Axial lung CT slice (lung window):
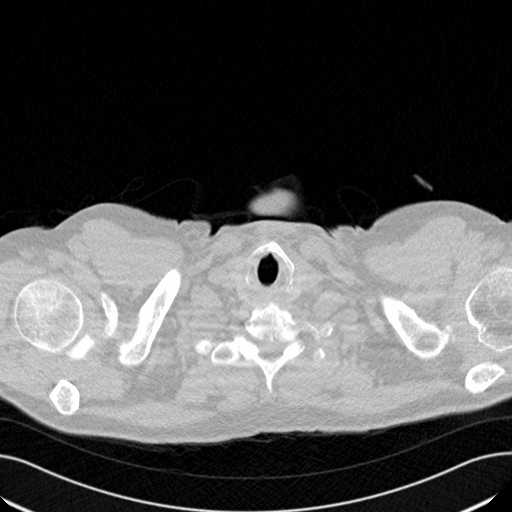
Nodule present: no